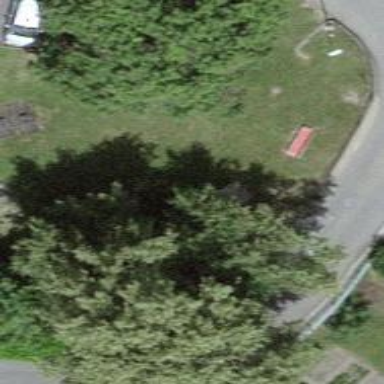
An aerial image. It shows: Bench.